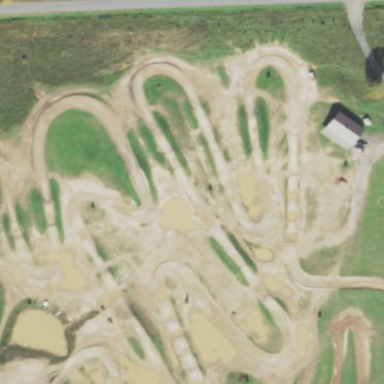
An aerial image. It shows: Dirt raceway designated for motocross sport.